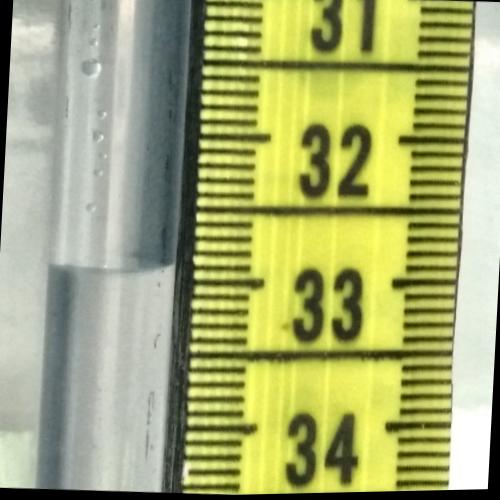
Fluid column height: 32.9 cm